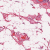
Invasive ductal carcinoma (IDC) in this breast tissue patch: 0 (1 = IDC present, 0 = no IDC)